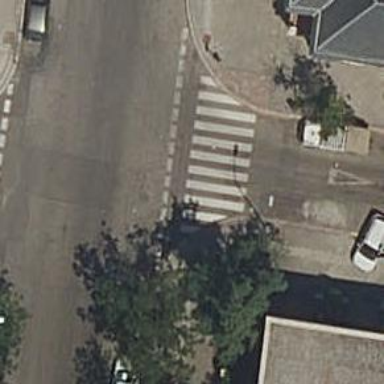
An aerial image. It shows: Uncontrolled crossing on the road.